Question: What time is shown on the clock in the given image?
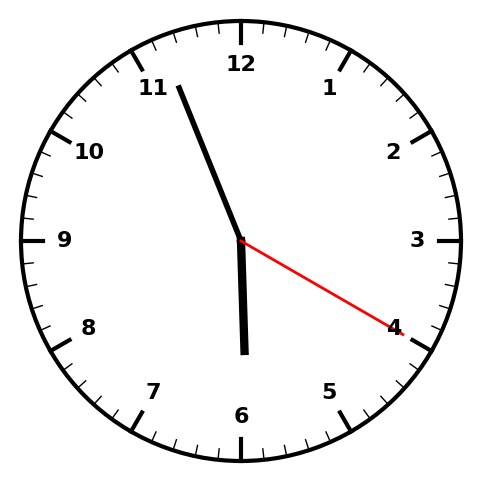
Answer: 05:56:20